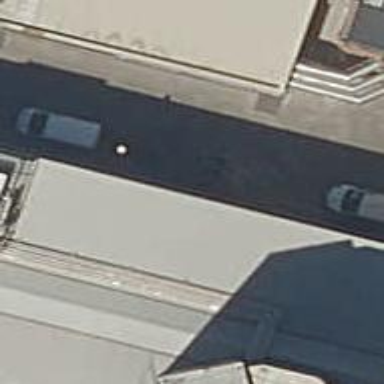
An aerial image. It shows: Part of building.